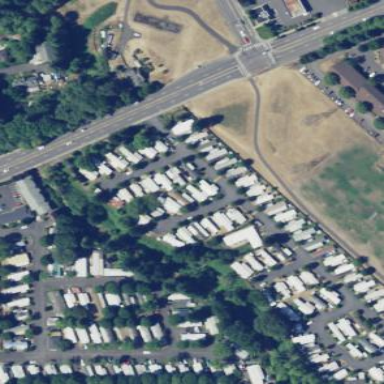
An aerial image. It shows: Residential area known as trailer park.